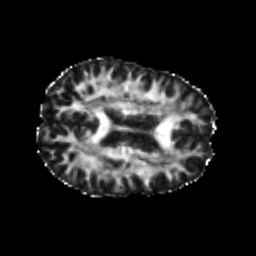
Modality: FA
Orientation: axial
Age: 24
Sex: female
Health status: healthy
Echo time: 0.074 s